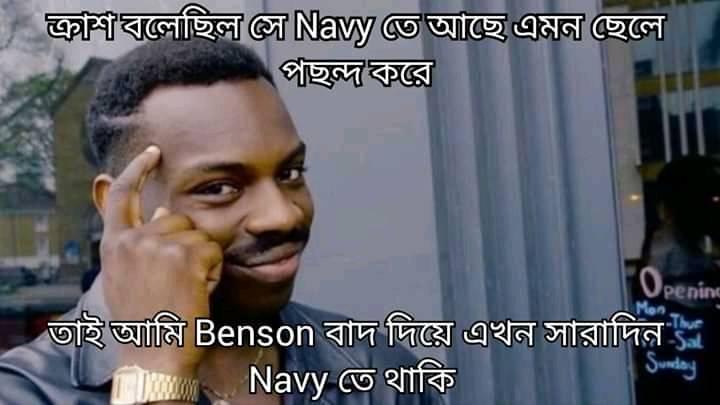
Caption: ক্রাশ বলেছিল সে  Navy তে আছে এমন ছেলে পছন্দ করে    তাই আমি Benson বাদ দিয়ে এখন সারাদিন Navy তে থাকি
Label: non-hate